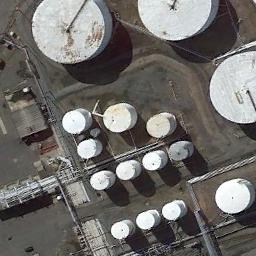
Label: storage_tank